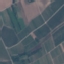
Land use / land cover: PermanentCrop